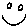
Label: smiley face